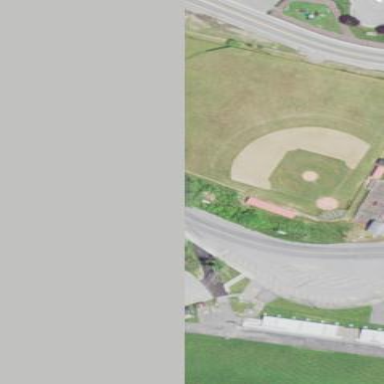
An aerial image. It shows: Baseball pitch for leisure land.